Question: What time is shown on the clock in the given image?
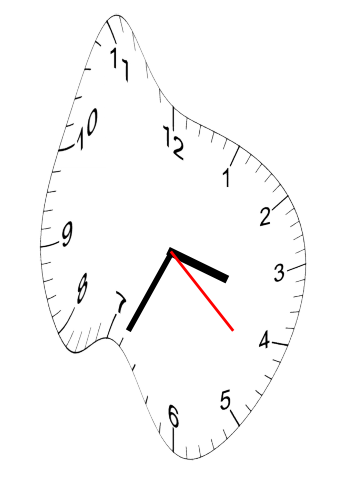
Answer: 03:34:22